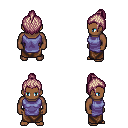
a pixel art fantasy rpg character, male body template, human, dark skin, chain tabard jacket, robe skirt, white blonde short topknot hairstyle, four views (front, back, left, right), 2x2 character sprite sheet, small pixel art, hard edges, no anti-aliasing